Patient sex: M
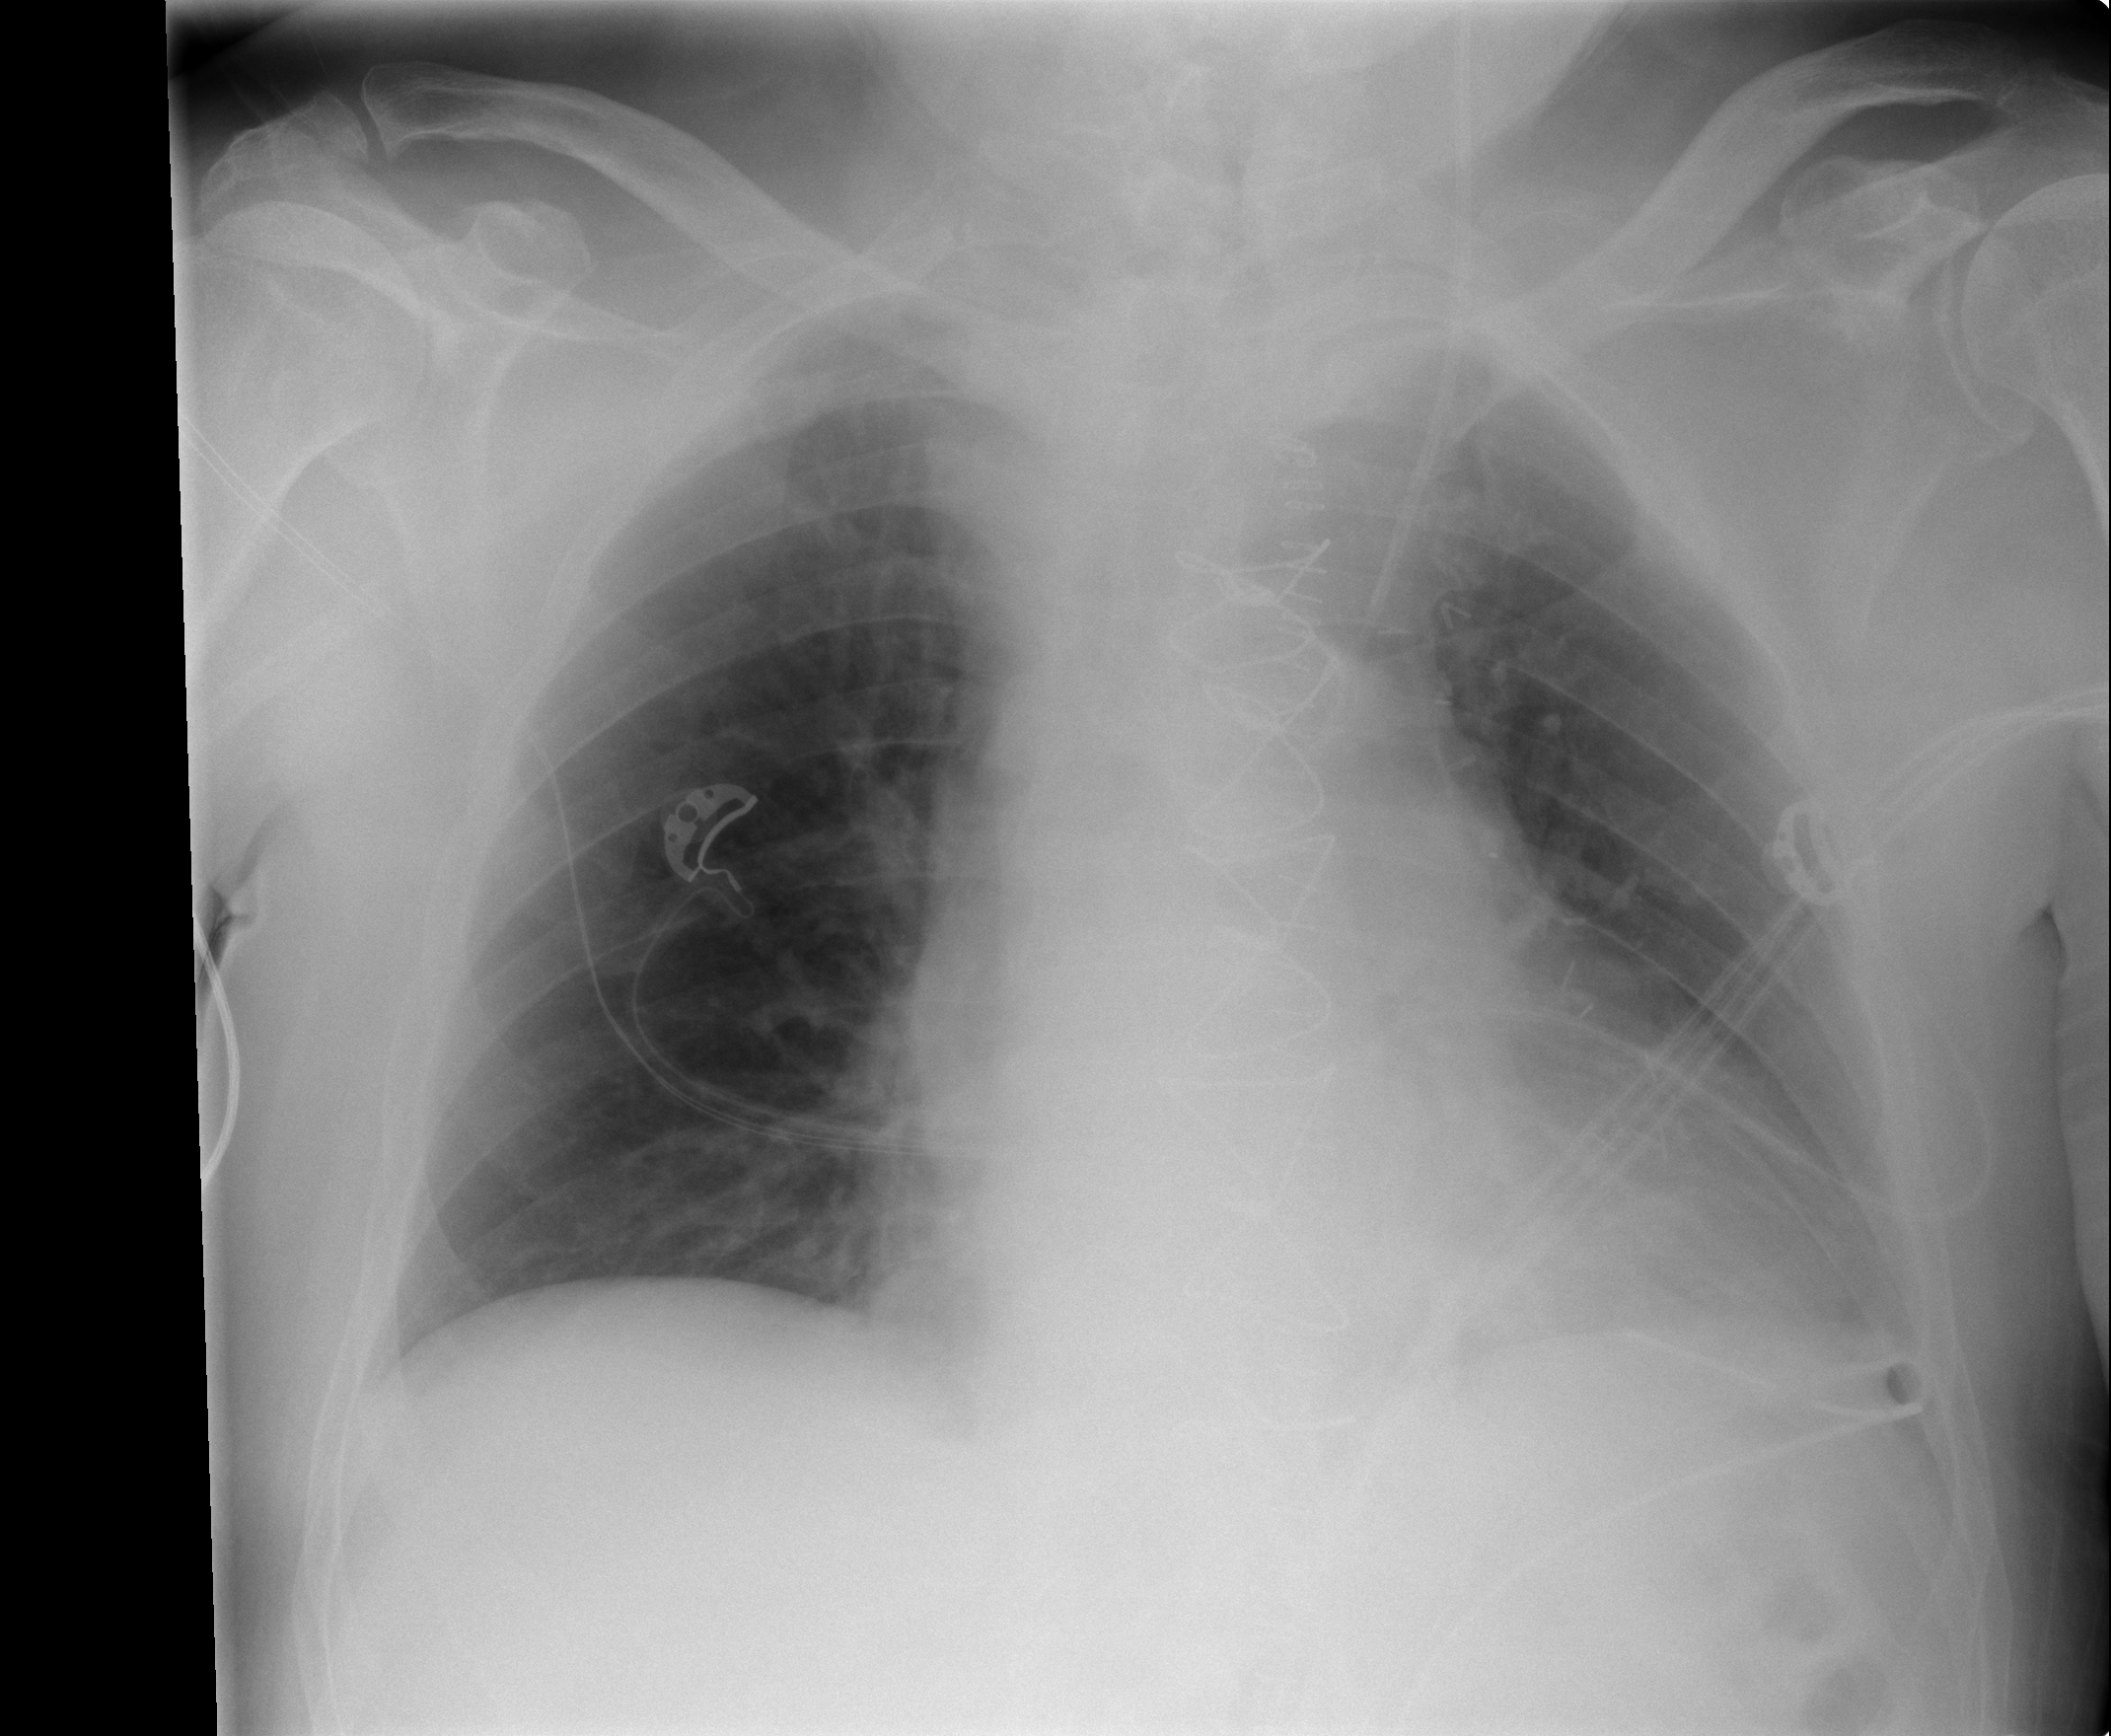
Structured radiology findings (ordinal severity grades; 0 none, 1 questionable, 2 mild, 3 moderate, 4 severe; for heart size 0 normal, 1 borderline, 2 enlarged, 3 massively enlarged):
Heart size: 2
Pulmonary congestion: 0
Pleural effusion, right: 0
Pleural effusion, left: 0
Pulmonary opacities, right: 0
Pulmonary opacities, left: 0
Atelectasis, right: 1
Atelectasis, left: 1